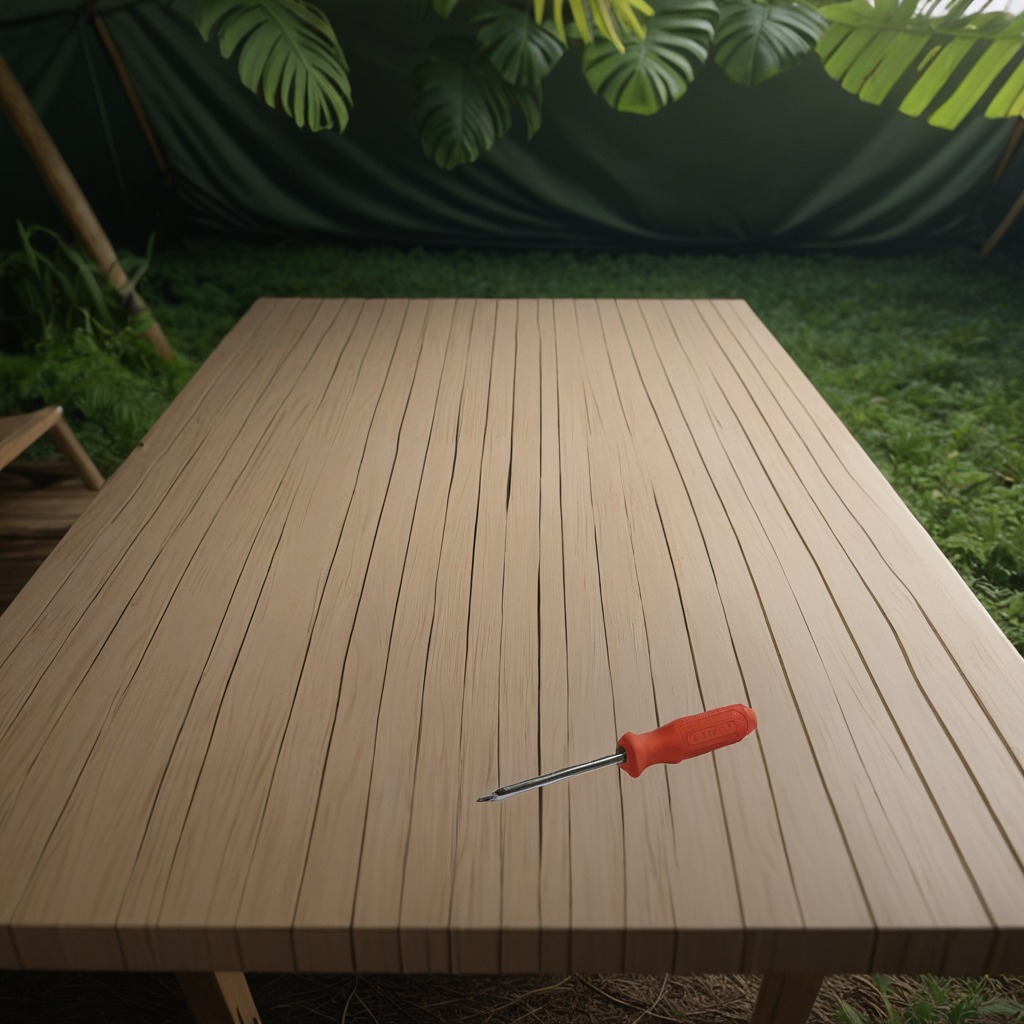
A screwdriver is lying on a wooden table inside a jungle field workshop tent.